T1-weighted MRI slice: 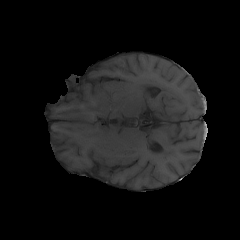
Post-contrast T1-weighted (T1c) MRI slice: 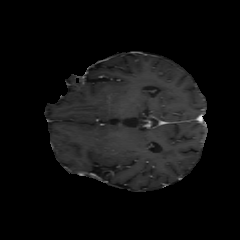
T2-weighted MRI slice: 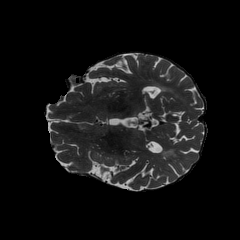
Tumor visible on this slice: no